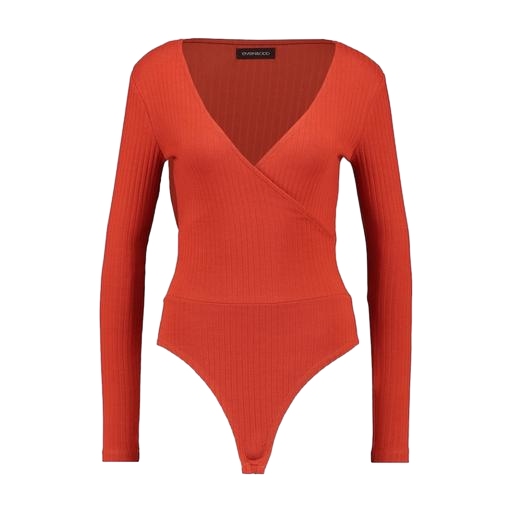
red and has long sleeves, bright orange and long sleeves, red and long sleeves, white background